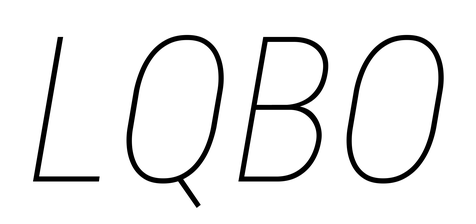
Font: Roboto-Italic_Condensed_Thin_Italic